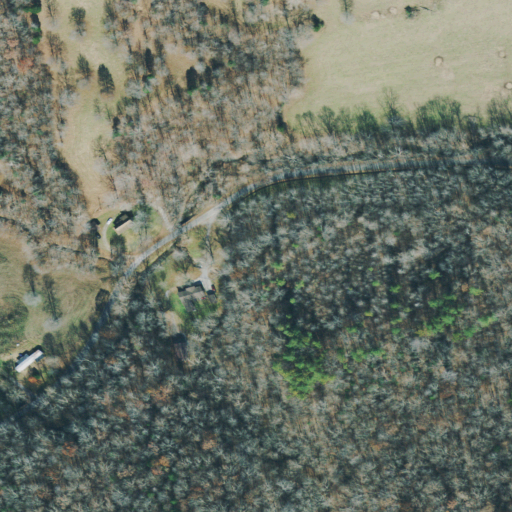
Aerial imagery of valley in Tennessee named Finch Hollow containing deciduous forest, pasture, open development, mixed forest, grassland, low intensity development, and medium intensity development